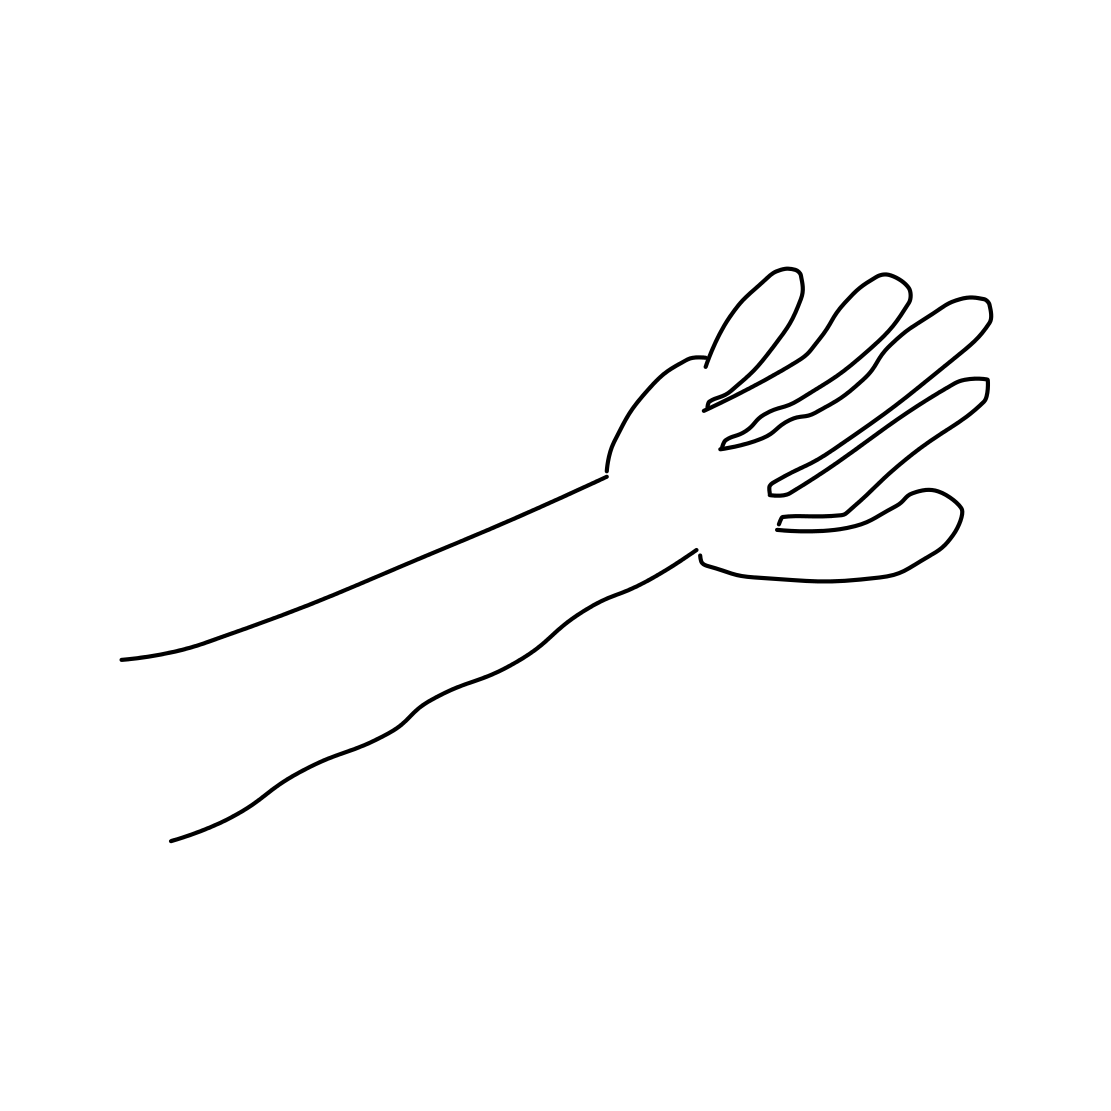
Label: arm